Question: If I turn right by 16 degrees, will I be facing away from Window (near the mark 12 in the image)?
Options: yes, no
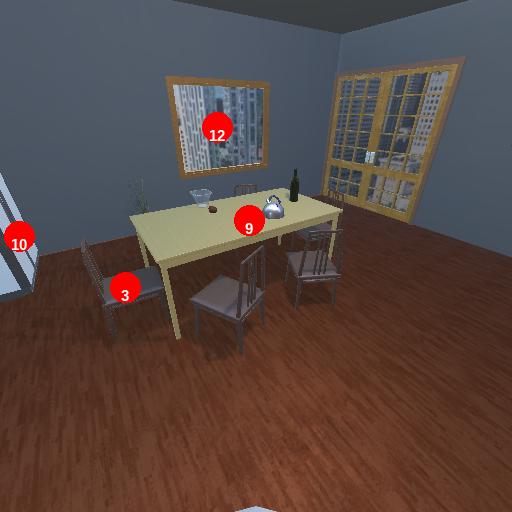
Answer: yes